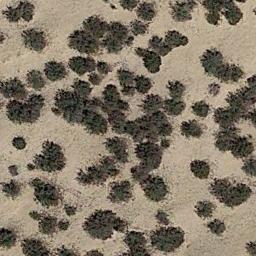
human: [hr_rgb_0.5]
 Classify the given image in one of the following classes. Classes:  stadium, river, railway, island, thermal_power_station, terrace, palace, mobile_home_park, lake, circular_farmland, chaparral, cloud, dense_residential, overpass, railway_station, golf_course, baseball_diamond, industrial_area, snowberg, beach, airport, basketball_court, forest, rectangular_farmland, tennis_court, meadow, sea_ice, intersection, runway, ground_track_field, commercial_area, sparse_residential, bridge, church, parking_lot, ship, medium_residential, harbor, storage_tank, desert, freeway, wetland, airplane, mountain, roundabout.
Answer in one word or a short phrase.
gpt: chaparral